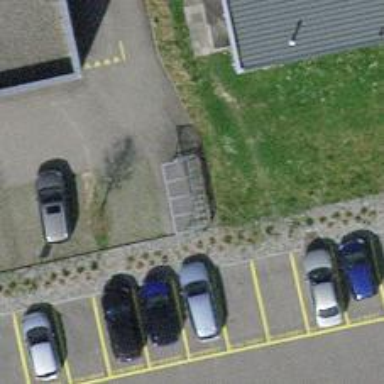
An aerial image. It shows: Bicycle parking facility.